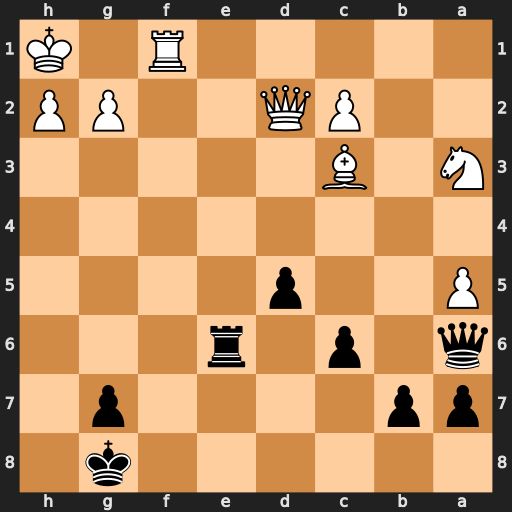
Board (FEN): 6k1/pp4p1/q1p1r3/P2p4/8/N1B5/2PQ2PP/5R1K
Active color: b
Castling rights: -
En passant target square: -
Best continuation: Qxf1#